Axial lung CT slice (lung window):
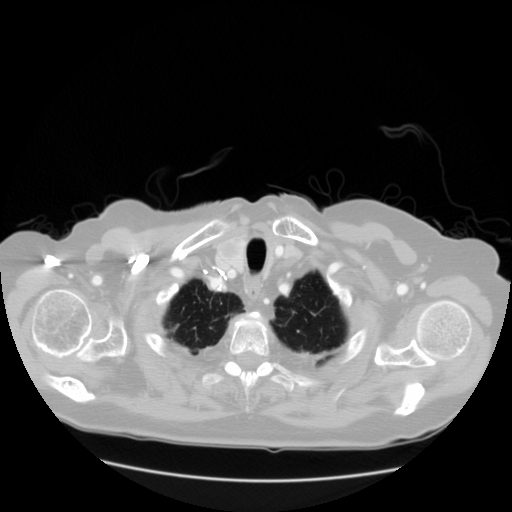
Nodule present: no